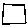
Label: square